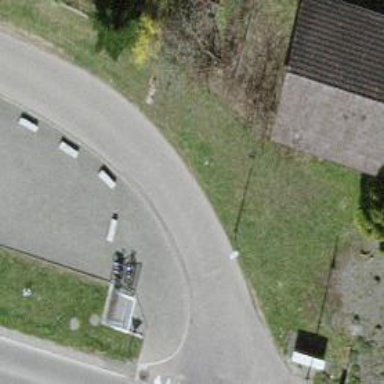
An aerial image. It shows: Residential road with asphalt surface.